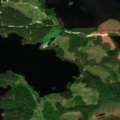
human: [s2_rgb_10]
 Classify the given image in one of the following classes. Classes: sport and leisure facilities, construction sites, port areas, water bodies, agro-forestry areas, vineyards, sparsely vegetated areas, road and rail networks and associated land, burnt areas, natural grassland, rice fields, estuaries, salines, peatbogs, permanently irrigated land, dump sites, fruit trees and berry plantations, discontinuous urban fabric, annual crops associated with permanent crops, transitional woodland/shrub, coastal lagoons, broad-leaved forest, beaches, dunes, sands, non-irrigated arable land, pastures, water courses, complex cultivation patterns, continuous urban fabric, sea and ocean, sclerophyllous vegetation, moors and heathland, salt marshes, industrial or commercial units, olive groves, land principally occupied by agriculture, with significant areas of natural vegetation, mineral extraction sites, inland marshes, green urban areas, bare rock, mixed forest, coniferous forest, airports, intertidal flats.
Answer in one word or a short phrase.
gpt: coniferous forest, mixed forest, transitional woodland/shrub, water bodies